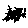
Label: cat